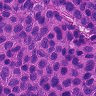
Metastatic tissue present: yes